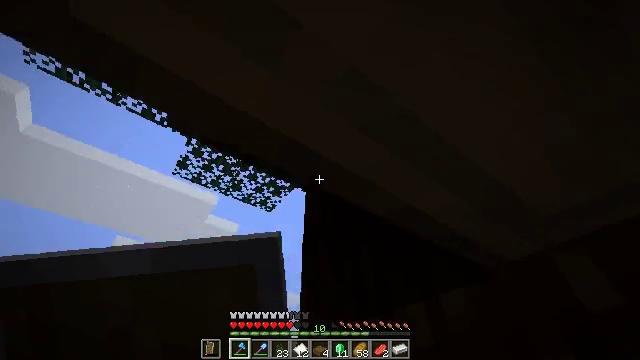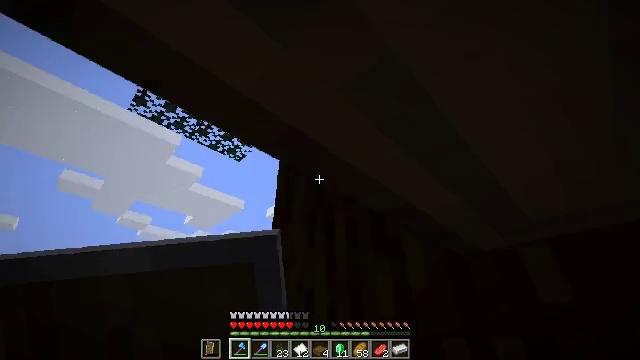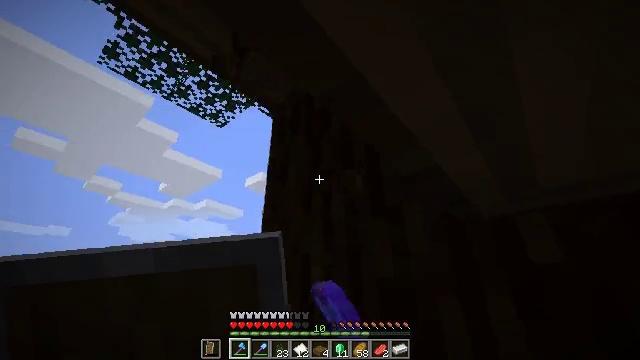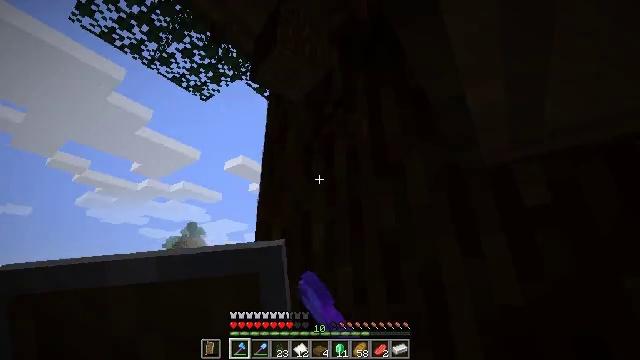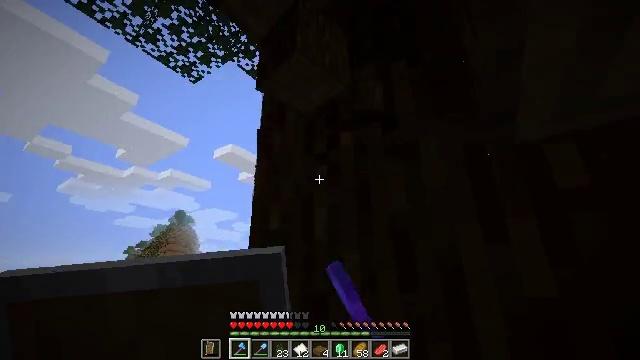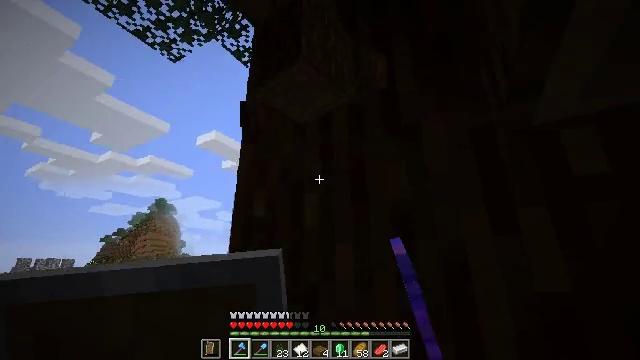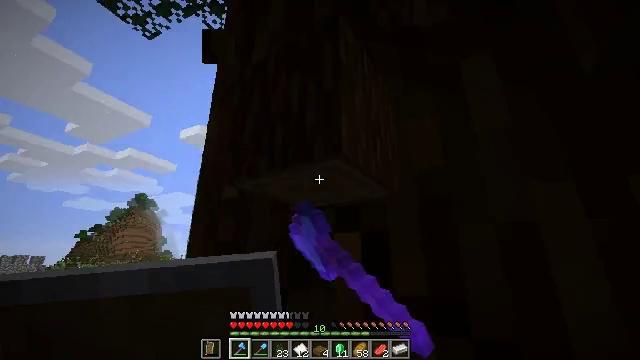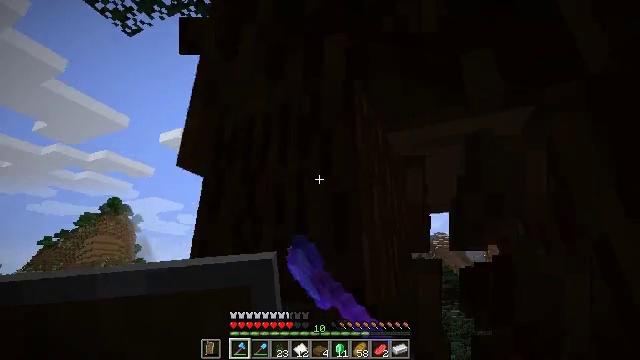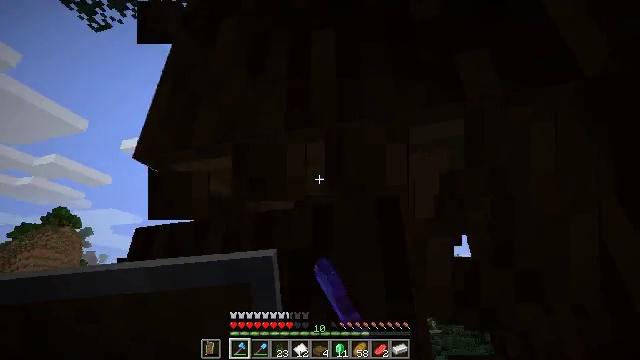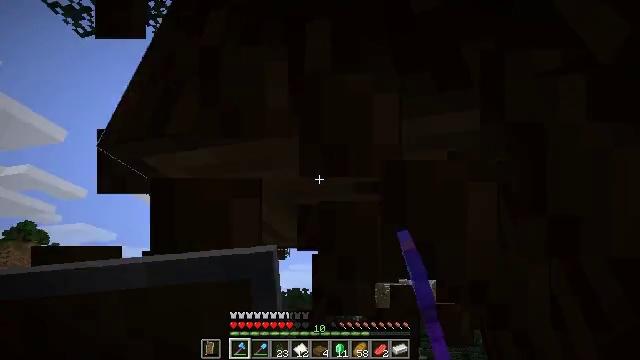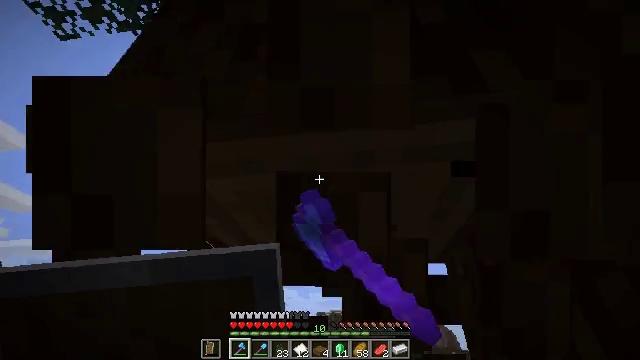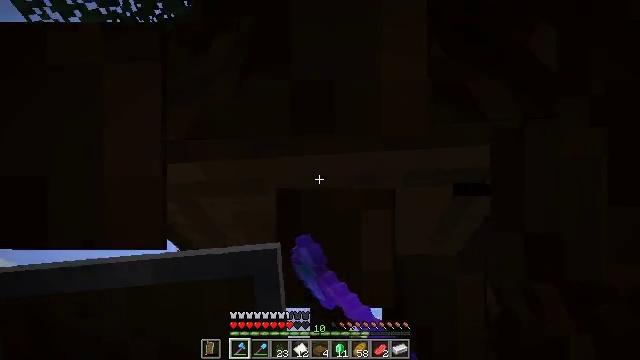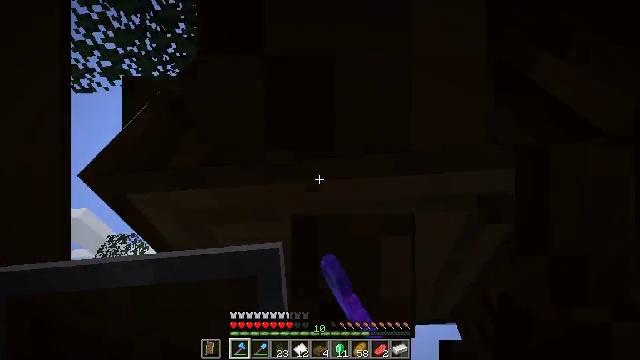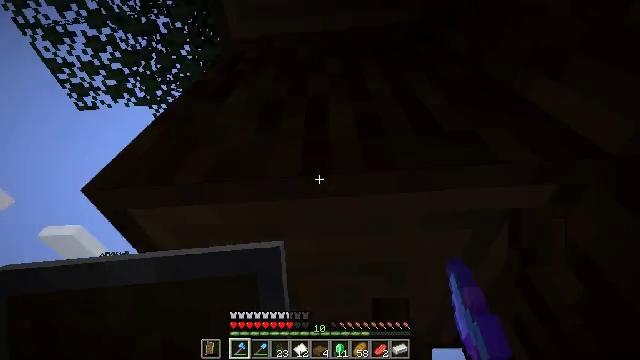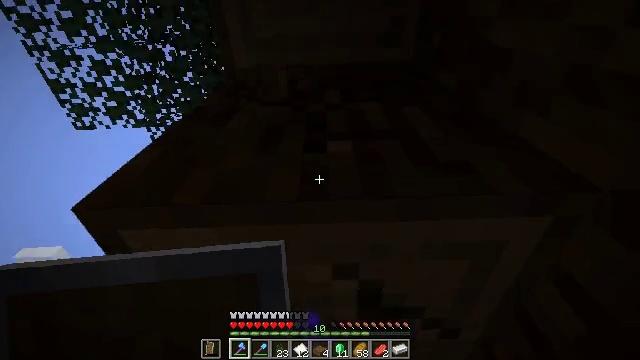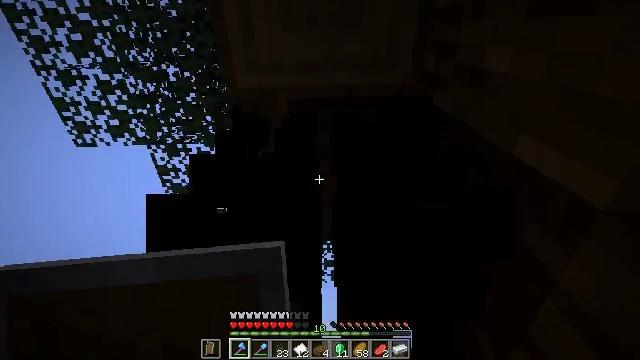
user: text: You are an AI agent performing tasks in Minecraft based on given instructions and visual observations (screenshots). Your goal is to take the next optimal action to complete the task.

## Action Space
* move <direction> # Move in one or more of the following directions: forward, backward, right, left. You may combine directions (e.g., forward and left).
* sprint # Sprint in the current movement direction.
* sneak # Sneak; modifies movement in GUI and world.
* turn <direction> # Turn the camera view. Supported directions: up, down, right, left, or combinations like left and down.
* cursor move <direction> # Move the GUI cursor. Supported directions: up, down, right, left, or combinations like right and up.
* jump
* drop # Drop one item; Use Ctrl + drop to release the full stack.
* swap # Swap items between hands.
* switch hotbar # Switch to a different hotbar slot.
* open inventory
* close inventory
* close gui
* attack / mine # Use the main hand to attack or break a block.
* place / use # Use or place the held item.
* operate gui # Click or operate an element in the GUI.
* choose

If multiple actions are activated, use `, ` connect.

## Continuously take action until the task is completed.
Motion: motion action
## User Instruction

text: Collect spruce log for building materials.
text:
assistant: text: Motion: move forward and move left, turn right and down, attack / mine
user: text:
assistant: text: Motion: move forward and move left, turn right and down, attack / mine
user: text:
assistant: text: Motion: move forward, turn right and down, attack / mine
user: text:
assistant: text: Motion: move forward, turn right and down, attack / mine
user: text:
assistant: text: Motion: move forward, turn right and down, attack / mine
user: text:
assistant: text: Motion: move forward, turn right, attack / mine
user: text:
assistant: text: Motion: turn right and up, attack / mine
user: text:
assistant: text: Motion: turn right and up, attack / mine
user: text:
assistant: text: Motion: move forward, turn right and up, attack / mine
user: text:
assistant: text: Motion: move forward, turn right and up, attack / mine
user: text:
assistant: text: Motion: move forward, turn right and up, attack / mine
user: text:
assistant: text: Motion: turn up, attack / mine
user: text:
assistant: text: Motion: turn up, attack / mine
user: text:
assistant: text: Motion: turn right and up, attack / mine
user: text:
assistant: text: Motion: turn up, attack / mine
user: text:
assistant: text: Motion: turn up, attack / mine
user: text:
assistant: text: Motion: turn up, attack / mine
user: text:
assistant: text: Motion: attack / mine
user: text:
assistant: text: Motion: attack / mine
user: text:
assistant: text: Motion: attack / mine
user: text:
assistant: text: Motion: attack / mine
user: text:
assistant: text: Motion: turn up, attack / mine
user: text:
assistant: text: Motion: move forward, attack / mine
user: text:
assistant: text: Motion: move forward, turn right, attack / mine, jump
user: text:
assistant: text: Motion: move forward and move left, turn right and down, attack / mine, jump
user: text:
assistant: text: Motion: move forward and move left, turn right and down, attack / mine, jump
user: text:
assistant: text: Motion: move forward and move left, turn right and down, attack / mine, jump
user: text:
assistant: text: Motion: move forward and move left, turn right and down, attack / mine
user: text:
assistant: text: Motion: move forward, turn right and down, attack / mine
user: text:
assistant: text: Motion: move forward, turn right and down, attack / mine